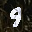
Label: 9